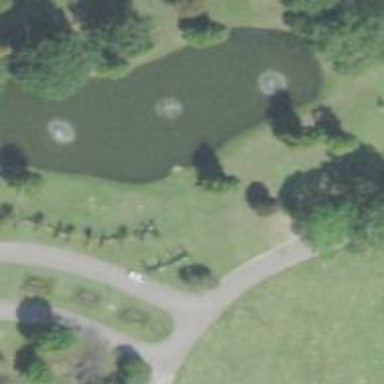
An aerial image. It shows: Peaceful lake or pond in natural setting.